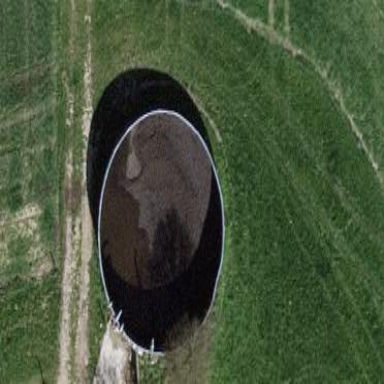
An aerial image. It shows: Storage tank that is man-made.